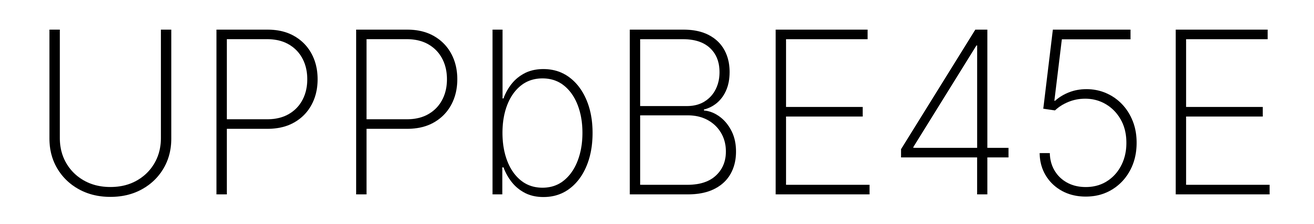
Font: Inter_ExtraLight